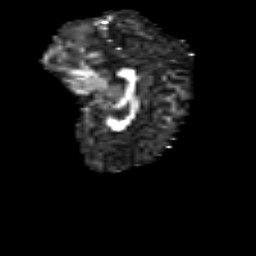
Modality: FA
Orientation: sagittal
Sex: male
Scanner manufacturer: siemens
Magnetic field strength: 3 T
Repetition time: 5 s
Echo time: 0.071 s